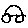
Label: car